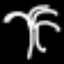
Label: palm tree